Field crop: tomato
Growth stage: 2
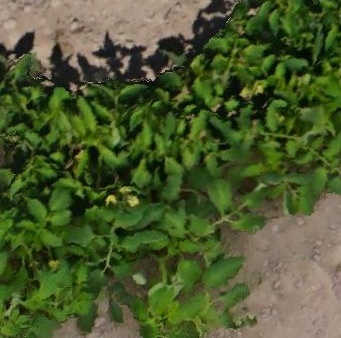
Species: tomato